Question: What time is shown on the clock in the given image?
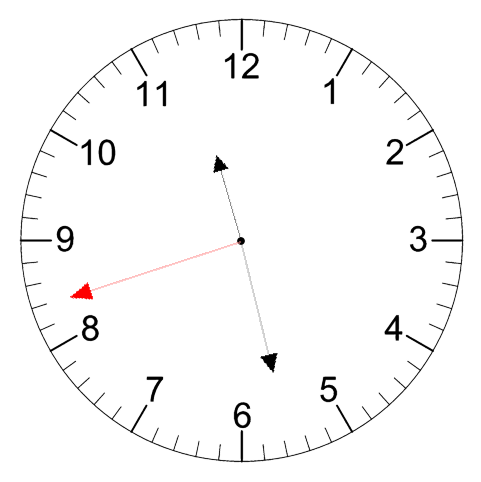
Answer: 11:27:42